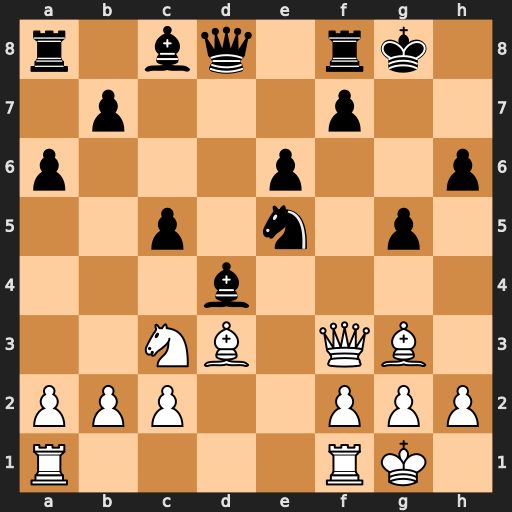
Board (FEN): r1bq1rk1/1p3p2/p3p2p/2p1n1p1/3b4/2NB1QB1/PPP2PPP/R4RK1
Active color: w
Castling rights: -
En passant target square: -
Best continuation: Bxe5 Bxe5 Qe4 Bxh2+ Kxh2